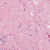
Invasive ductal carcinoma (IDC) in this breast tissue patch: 1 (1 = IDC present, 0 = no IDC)